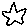
Label: star